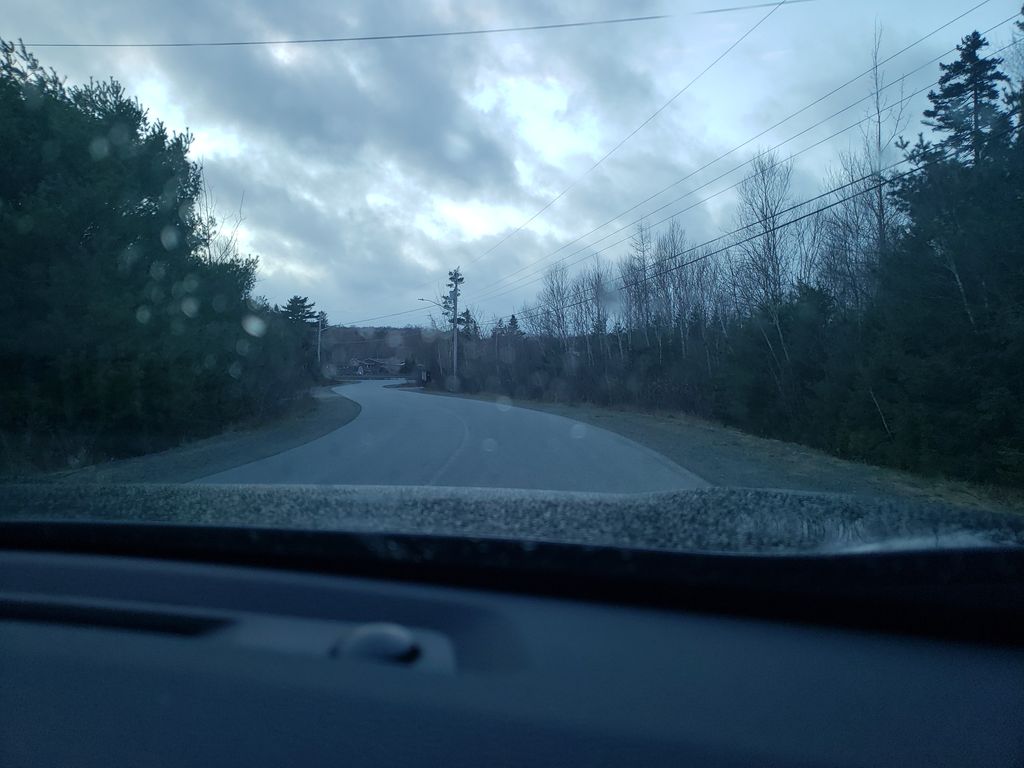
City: halifax